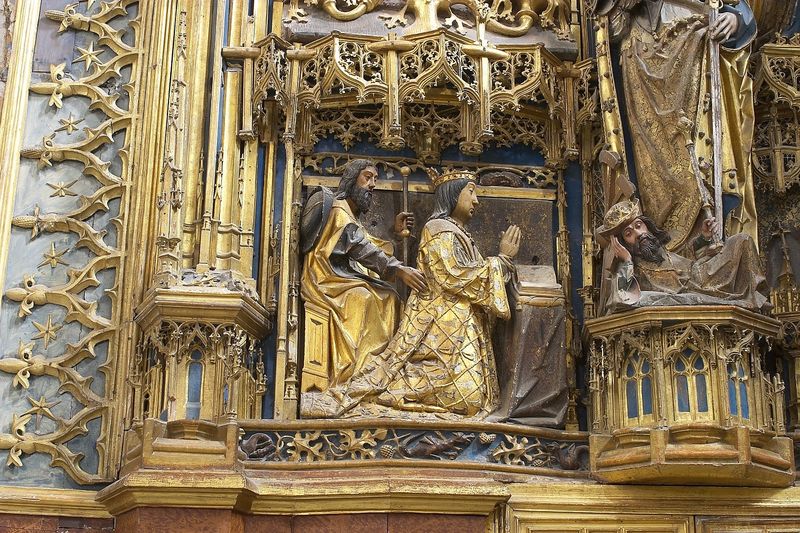
Titel: Hochaltar der Kartause von Miraflores
Künstler: Gil de Siloé
Standort: Burgos, Kartause von Miraflores (EU - E)
Schlagwörter: blau, mann, ausschnitt, hut, männer, gold, gotik, krone, ranken, skulptur, relief, farbig, schlafend, stab, könig, liegend, foto, buch, altar, hochaltar, schnitzerei, sims, skulpturen, kanzel, knieend, kniend, knieen, baldachin, heiliger, niesche, betend, verzierungen, pilger, firguren, farbirg